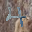
Label: 4